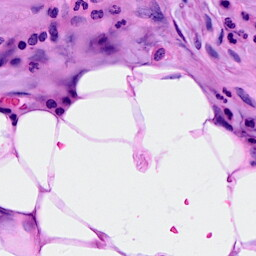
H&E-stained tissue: Breast